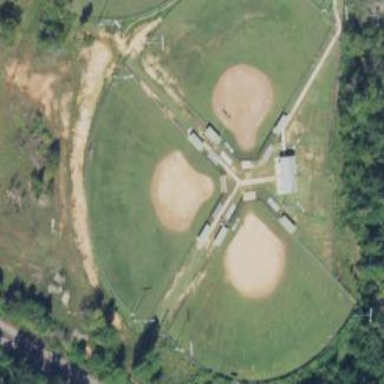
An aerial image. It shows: Softball pitch for leisure sports.